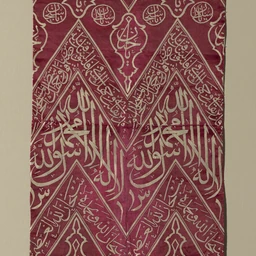
Title: Cenotaph Cover Fragment (Ravza-ı Mutahhara Cover)
Caption: cenotaph cover fragment (ravza-ı mutahhara cover), weaving, textile, islamic, silk (fiber), islamic (culture or style), a work made of silk, warp-float faced 4:1 satin weave with supplementary patterning wefts tied by secondary binding warps in 3/1 twill interlacings, textiles, art institute of chicago